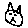
Label: cat